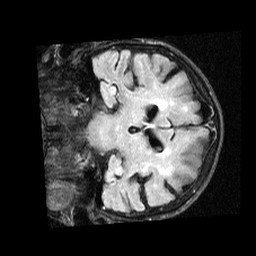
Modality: FLAIR
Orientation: coronal
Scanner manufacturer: siemens
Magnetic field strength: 1.5 T
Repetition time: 8.78 s
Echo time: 0.108 s